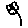
Label: flower